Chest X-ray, PA view. Patient: 20 years old, sex M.
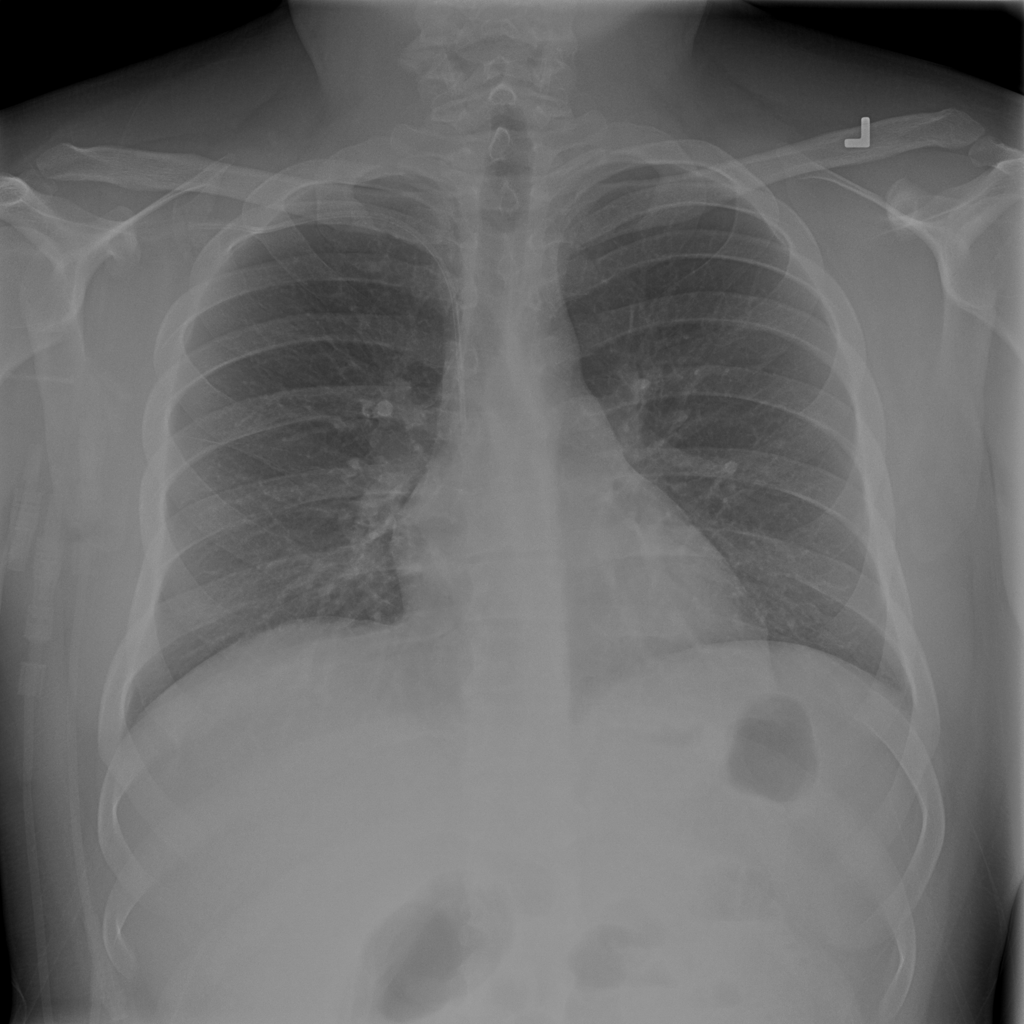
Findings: No Finding